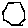
Label: hexagon